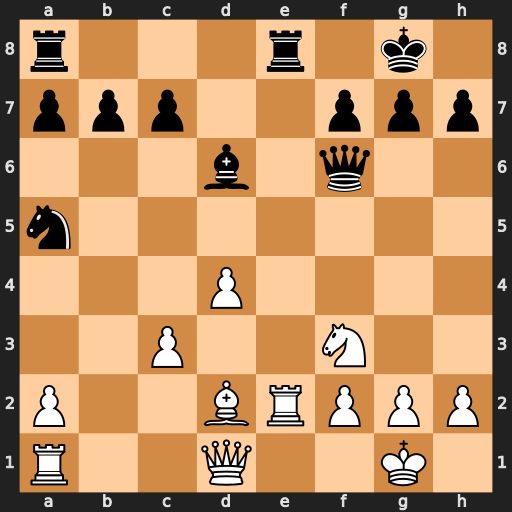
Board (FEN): r3r1k1/ppp2ppp/3b1q2/n7/3P4/2P2N2/P2BRPPP/R2Q2K1
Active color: w
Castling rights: -
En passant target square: -
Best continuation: Rxe8+ Rxe8 Qa4 Nc6 d5